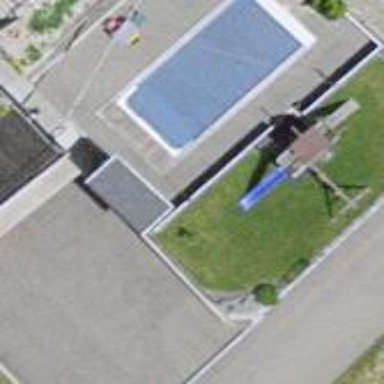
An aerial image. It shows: Swimming pool located in leisure land.